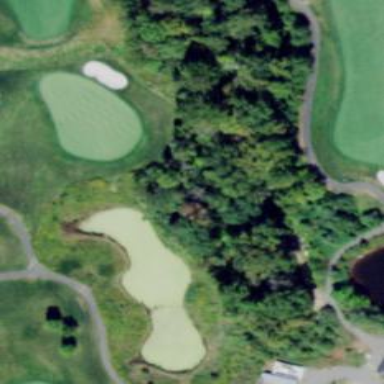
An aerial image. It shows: Water hazard on golf course. The hazard is natural water feature.